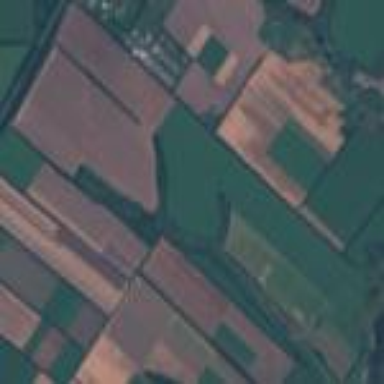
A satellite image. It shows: Picturesque farmland scene.